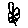
Label: flower